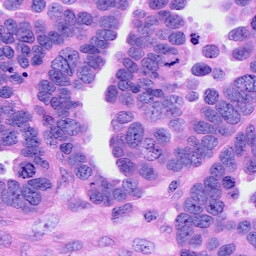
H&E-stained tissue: Ovarian